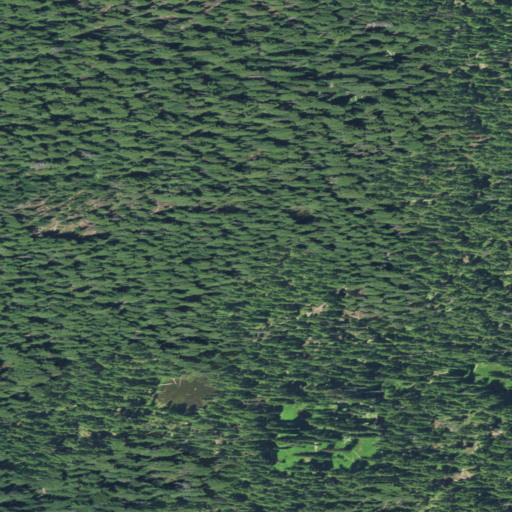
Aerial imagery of depression(s) in Oregon named Mink Lake Basin containing only evergreen forest